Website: macys
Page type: billing-address
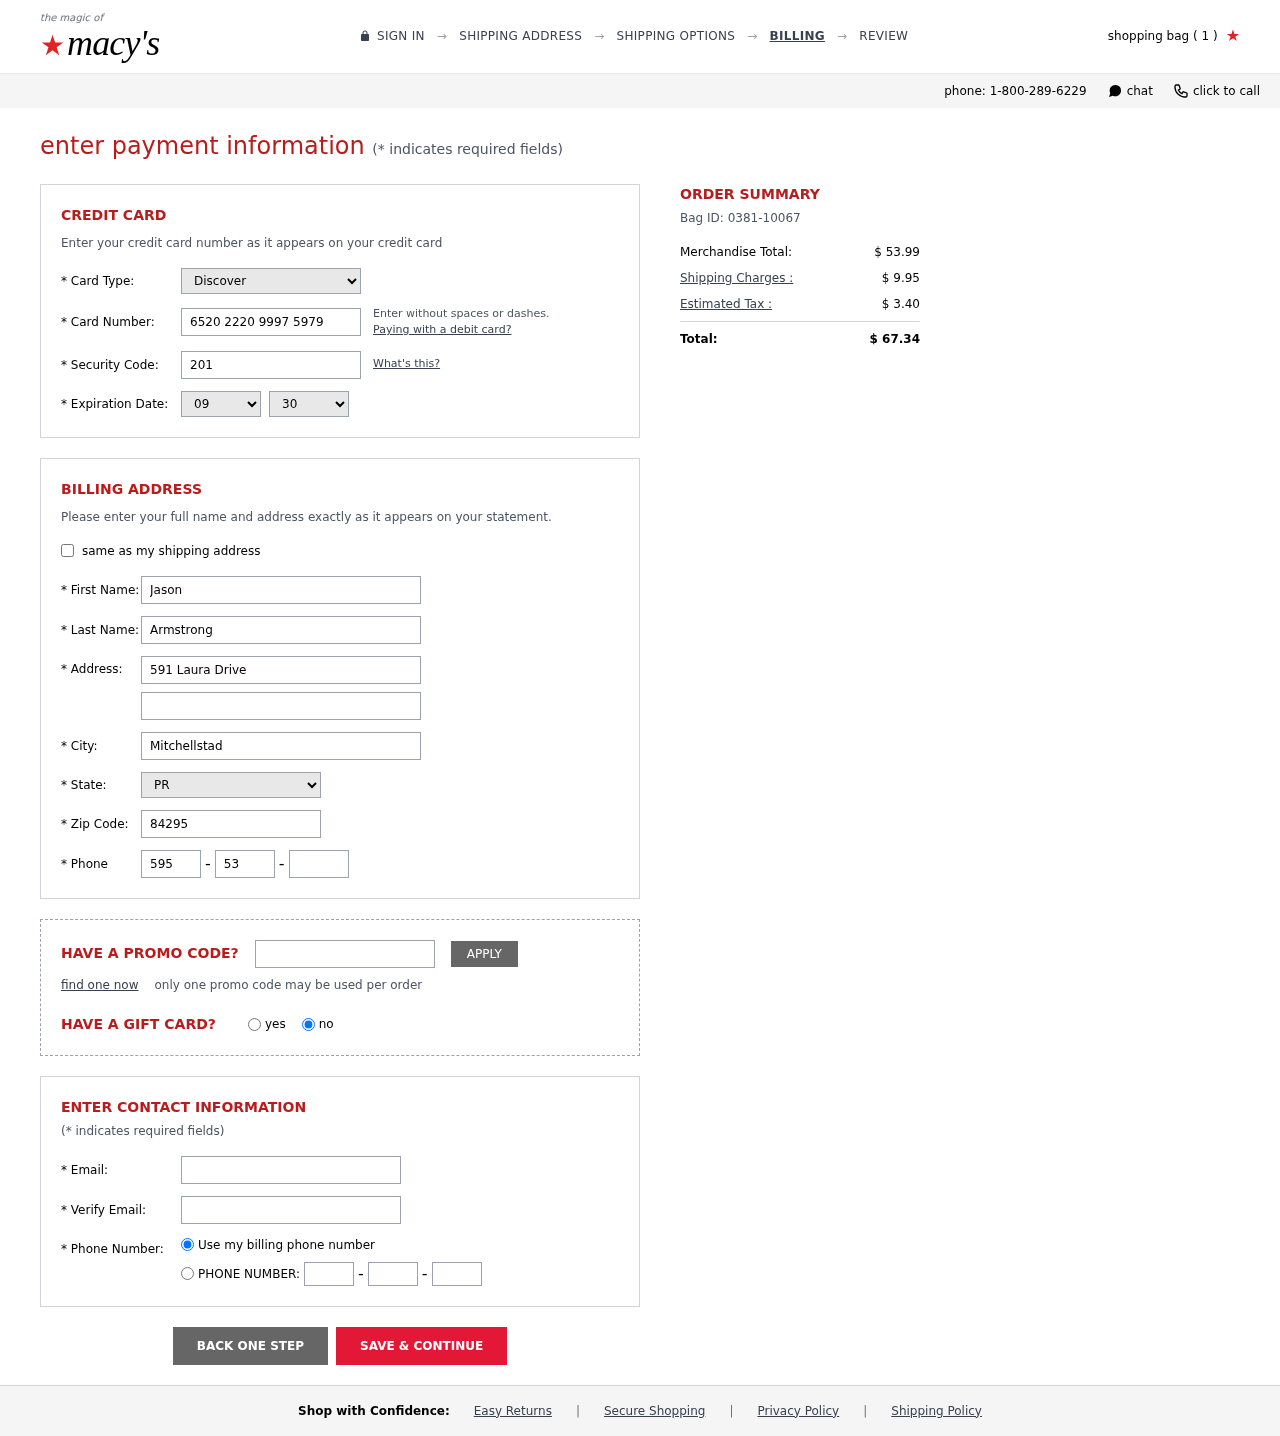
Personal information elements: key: PII_CARD_CVV
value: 201
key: PII_CARD_EXPIRY_MONTH
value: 09
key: PII_CARD_EXPIRY_YEAR
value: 30
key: PII_CARD_NUMBER
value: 6520 2220 9997 5979
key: PII_CARD_TYPE
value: Discover
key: PII_CITY
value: Mitchellstad
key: PII_EMAIL
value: jasonarmstrong@hotmail.com
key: PII_FIRSTNAME
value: Jason
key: PII_LASTNAME
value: Armstrong
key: PII_PHONE_AREA
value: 595
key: PII_PHONE_PREFIX
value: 530
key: PII_PHONE_SUFFIX
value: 0111
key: PII_POSTCODE
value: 84295
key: PII_STATE_ABBR
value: PR
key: PII_STREET
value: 591 Laura Drive
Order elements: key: ORDER_NUM_ITEMS
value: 1
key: ORDER_ID
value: Bag ID: 0381-10067
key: ORDER_SUBTOTAL
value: $ 53.99
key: ORDER_SHIPPING_COST
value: $ 9.95
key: ORDER_TAX
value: $ 3.40
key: ORDER_TOTAL
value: $ 67.34